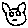
Label: cat